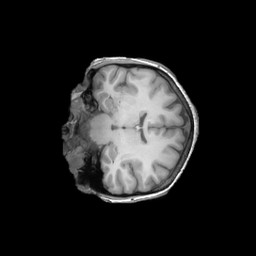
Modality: T1w
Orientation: coronal
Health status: ill
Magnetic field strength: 3 T